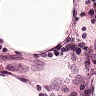
Metastatic tissue present: no